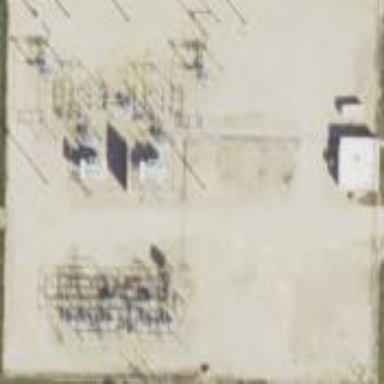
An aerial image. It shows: Outdoor distribution substation.